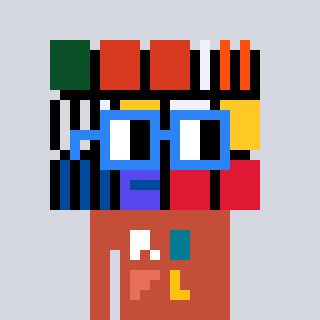
a pixel art character with square blue glasses, a abstract-shaped head and a rust-colored body on a cool background